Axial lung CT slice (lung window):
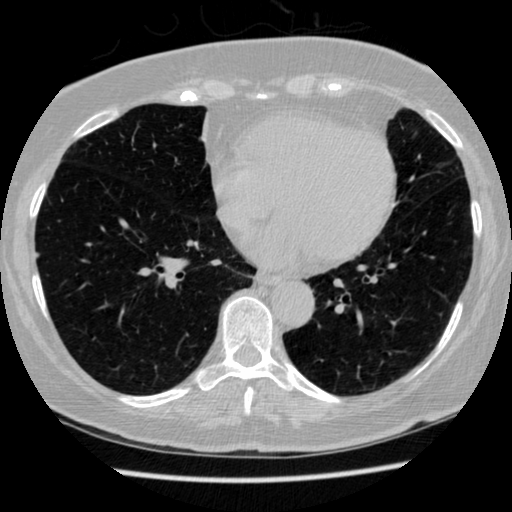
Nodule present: no